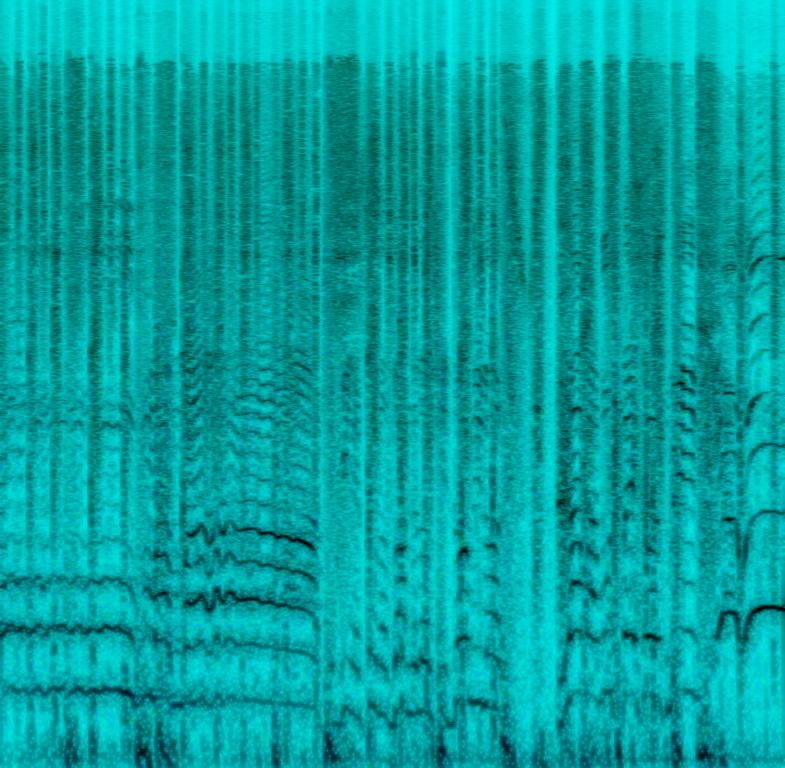
This is a radio program recording from Romania. There is a male vocal rapping Romanian while another is beatboxing. Then, the rapper starts talking in a radio announcement voice. This recording could be sampled for use in beat-making.